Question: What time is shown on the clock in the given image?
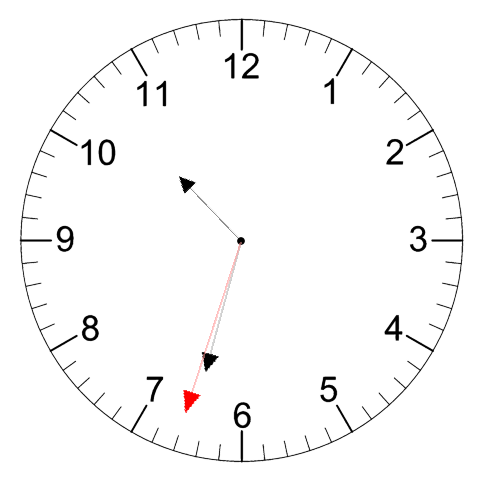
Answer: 10:32:33